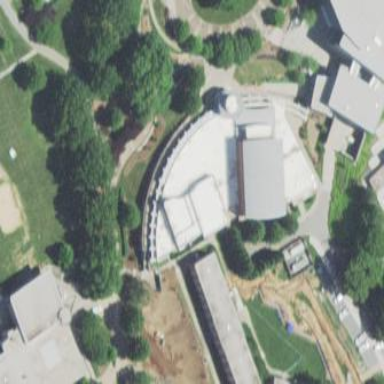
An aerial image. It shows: School building.